Question: Let's say I've got two elements, as pictured below, an img and a .date element. I've put a padding-top on the .date element, but it's just padding "inside" the img rather than being pushed off it. What would cause this? Is it the position of the img?

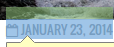
Answer: Is the element set to 'display:block'? Inline elements (span, a, i, strong etc) will not respond to margin or padding.